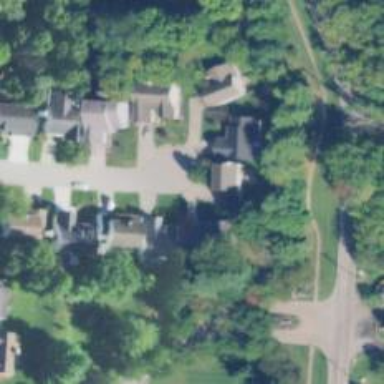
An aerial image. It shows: Shared driveway designated as service road.